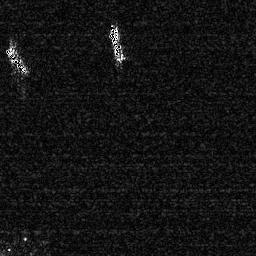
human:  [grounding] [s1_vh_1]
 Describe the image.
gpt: In the satellite image, there is  <ref>1 medium ship </ref> <box>[[0, 17, 11, 28, 0]]</box> located at top left,  <ref>1 medium ship </ref> <box>[[41, 8, 49, 25, 0]]</box> located at top.